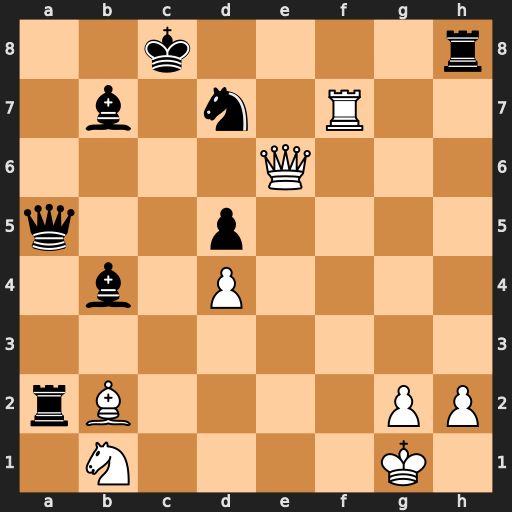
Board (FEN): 2k4r/1b1n1R2/4Q3/q2p4/1b1P4/8/rB4PP/1N4K1
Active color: w
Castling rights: -
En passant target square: -
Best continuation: Qxd7+ Kb8 Qxb7#